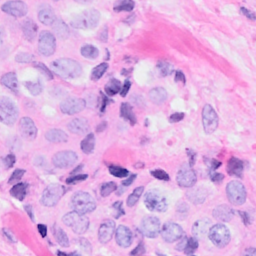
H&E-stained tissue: Breast